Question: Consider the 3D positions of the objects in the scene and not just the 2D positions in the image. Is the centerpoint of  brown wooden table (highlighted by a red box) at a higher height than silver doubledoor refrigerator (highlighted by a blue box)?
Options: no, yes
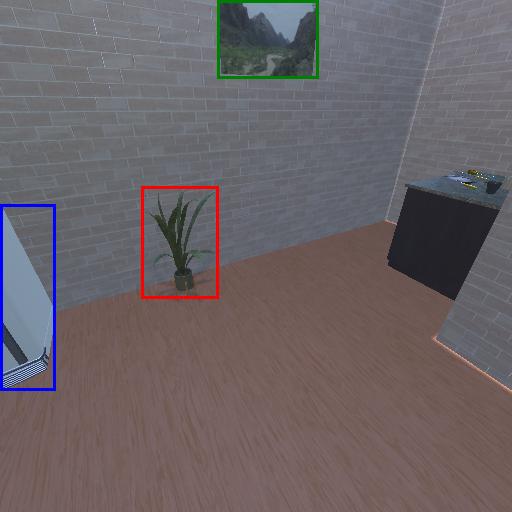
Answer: no